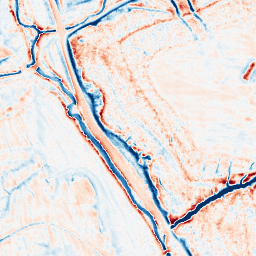
Category: edge_preserving
Decomposition family: anisotropic_diffusion
Decomposition parameters: iterations: 50
kappa: 50
gamma: 0.1
Upsampling method: cubic_catmull_rom
Upsampling parameters: scale: 8
Upsampling scale: 8